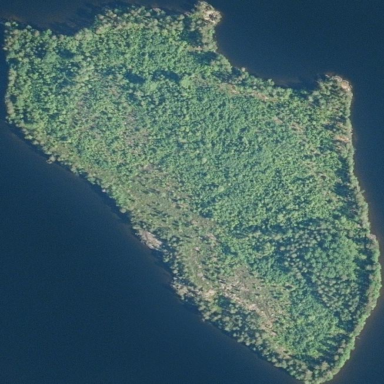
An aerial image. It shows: Image showing island.